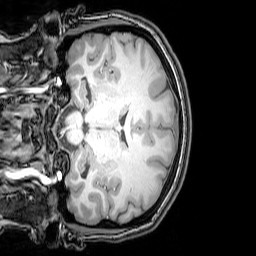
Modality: T1w
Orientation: coronal
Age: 25
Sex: female
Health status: healthy
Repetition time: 0.081 s
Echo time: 0.037 s